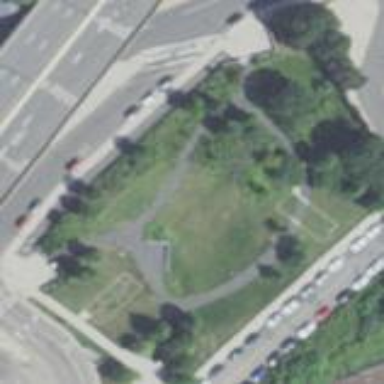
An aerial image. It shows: Park.